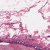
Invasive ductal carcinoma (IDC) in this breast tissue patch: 0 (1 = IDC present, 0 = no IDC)